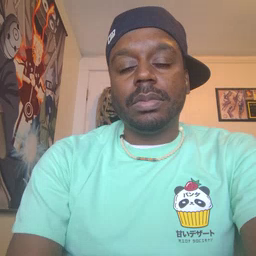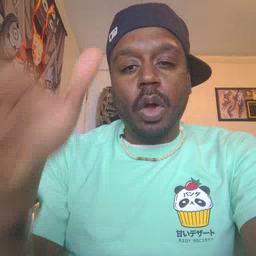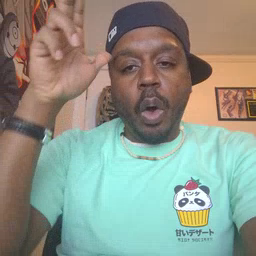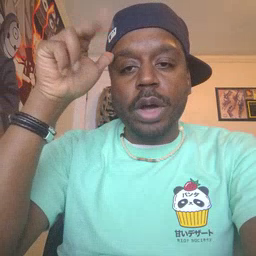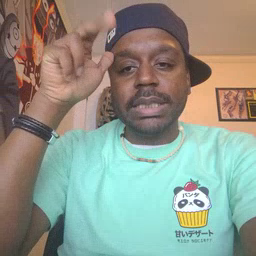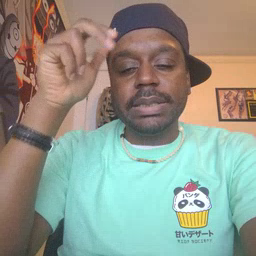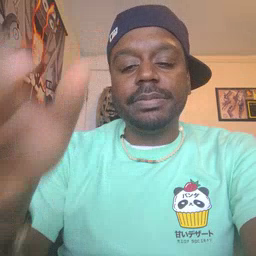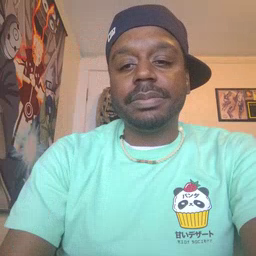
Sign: horse